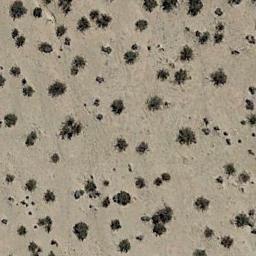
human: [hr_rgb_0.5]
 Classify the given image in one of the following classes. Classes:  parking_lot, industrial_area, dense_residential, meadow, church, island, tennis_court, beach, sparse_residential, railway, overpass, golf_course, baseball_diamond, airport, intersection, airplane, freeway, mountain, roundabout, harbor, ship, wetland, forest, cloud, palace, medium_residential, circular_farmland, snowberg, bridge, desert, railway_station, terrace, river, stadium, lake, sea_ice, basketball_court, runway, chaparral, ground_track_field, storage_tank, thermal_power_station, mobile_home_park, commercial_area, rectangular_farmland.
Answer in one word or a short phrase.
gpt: chaparral